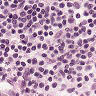
Metastatic tissue present: no